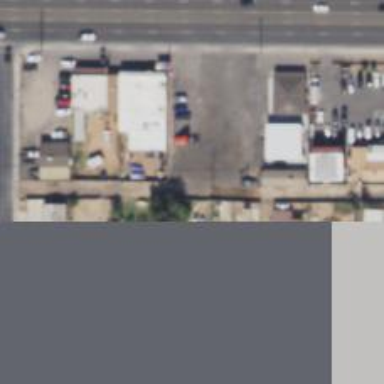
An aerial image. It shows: Alley classified as service road.